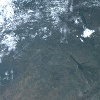
Label: land